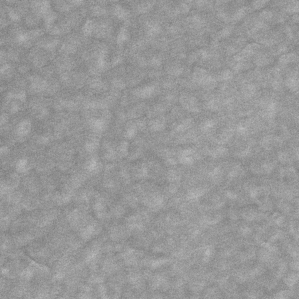
Label: frost